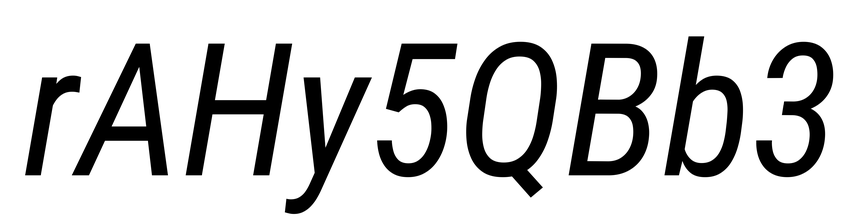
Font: Roboto-Italic_Condensed_Italic